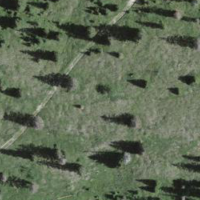
EUNIS habitat code: 23
Species observed at this site:
Anemonastrum narcissiflorum
Euthystira brachyptera